Question: I am currently using SlidesJS to have a slideshow on a webpage in which I have a fixed header (fixed to the top of the page while you scroll). The problem is when I scroll to the bottom of the page, the slideshow stays over the header and covers it.

Is there a way to make it go under the header while scrolling or make the header always stay over everything (through css, maybe)? Thanks!
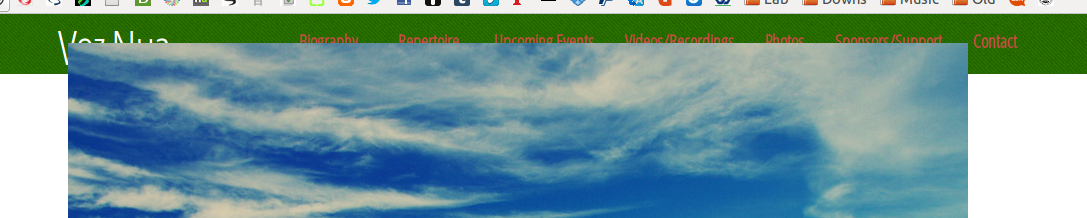
Answer: You can use z-index in css to put the header on top.
'''
#header {
z-index: 10;
}
#imageSlider {
z-index: 1;
}
'''